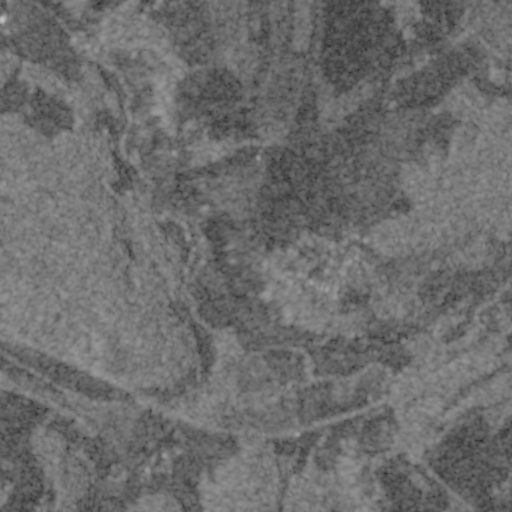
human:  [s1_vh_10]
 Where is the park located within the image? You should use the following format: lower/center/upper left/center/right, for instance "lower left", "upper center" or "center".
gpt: The park is located in the lower right of the image.
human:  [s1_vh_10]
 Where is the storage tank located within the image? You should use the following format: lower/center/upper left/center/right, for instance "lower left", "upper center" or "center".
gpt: The storage tank is located in the lower left of the image.
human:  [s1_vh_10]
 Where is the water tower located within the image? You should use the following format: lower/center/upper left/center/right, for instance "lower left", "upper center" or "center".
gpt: The water tower is located in the center right of the image.
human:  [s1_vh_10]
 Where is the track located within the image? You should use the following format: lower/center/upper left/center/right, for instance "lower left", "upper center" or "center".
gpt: There is no track in the image.

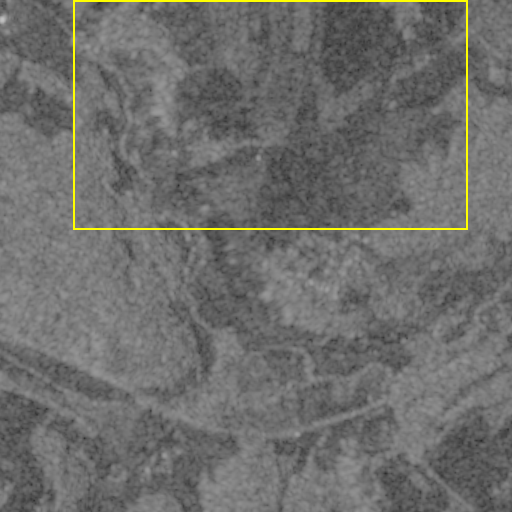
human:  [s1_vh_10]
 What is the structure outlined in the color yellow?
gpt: The structure outlined in yellow is a crop field.
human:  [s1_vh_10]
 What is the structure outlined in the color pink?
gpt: There is no pink outline.